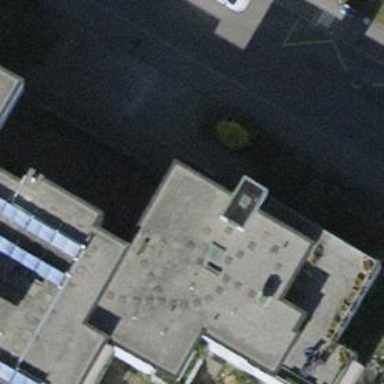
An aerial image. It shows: View of roof of building.